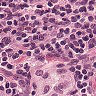
Metastatic tissue present: no